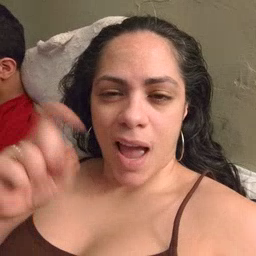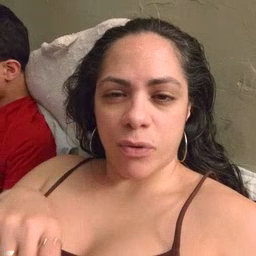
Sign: haveto